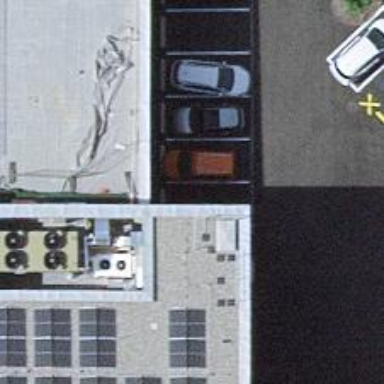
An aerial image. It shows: Car sharing facility.